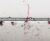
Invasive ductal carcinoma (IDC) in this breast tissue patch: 0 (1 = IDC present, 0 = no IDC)